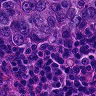
Metastatic tissue present: yes